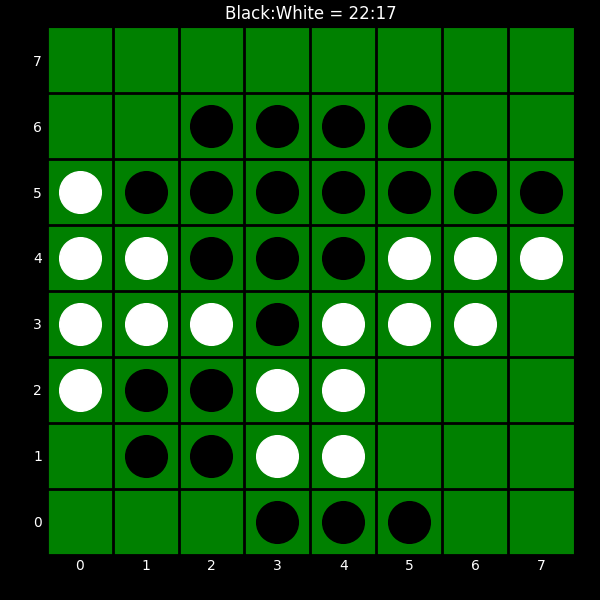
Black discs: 22
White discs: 17